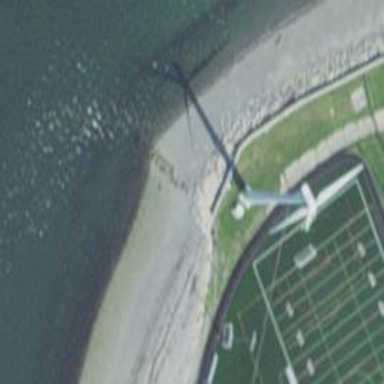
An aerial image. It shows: Wind generator using wind turbines manufactured by Vestas.